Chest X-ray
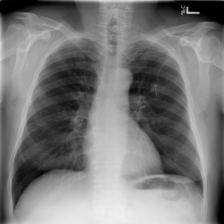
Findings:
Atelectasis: negative
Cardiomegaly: negative
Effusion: negative
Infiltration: negative
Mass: negative
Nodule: negative
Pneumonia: negative
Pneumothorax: negative
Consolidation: negative
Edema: negative
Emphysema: negative
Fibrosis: negative
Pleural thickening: negative
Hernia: negative